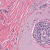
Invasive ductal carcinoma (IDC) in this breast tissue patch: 1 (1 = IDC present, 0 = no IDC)